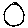
Label: circle